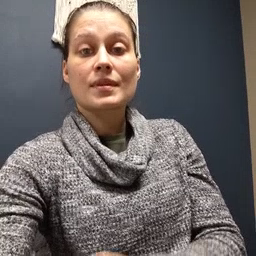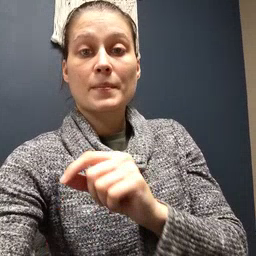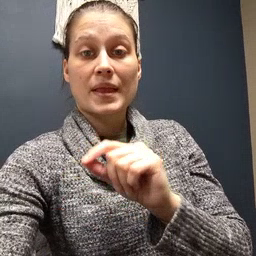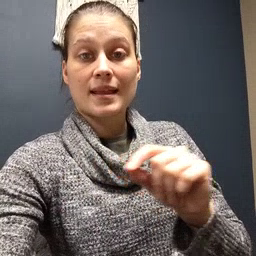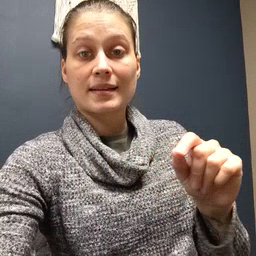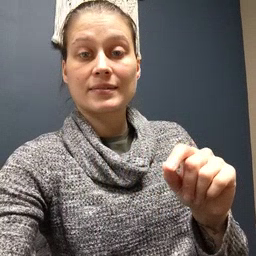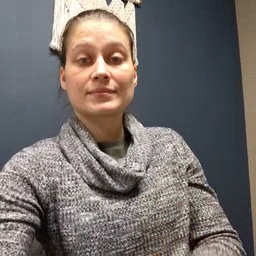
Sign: pen